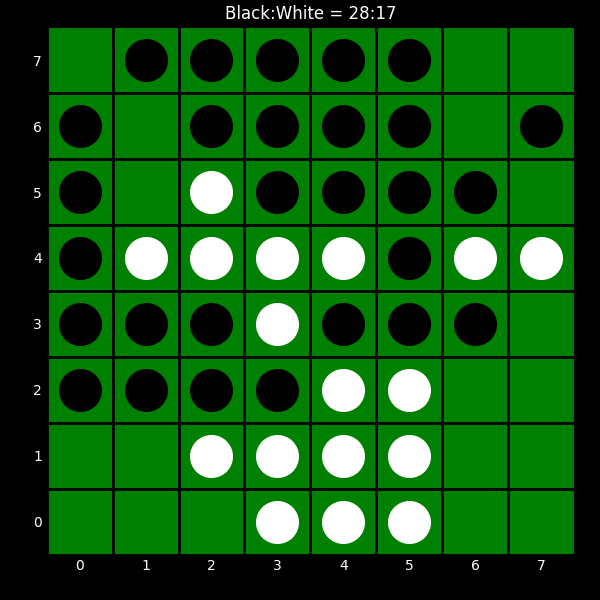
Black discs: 28
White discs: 17